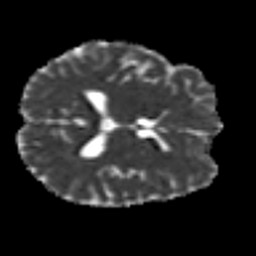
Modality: MD
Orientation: axial
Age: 38
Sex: male
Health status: healthy
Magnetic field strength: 3 T
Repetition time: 8.4 s
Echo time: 0.0926 s